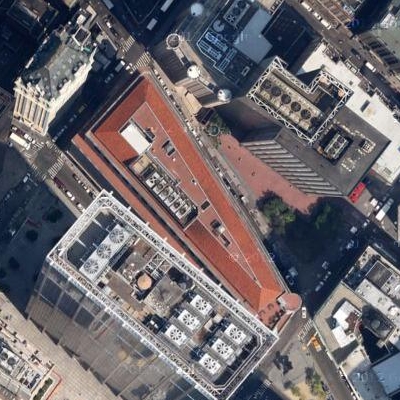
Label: cIndustry